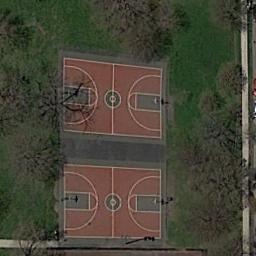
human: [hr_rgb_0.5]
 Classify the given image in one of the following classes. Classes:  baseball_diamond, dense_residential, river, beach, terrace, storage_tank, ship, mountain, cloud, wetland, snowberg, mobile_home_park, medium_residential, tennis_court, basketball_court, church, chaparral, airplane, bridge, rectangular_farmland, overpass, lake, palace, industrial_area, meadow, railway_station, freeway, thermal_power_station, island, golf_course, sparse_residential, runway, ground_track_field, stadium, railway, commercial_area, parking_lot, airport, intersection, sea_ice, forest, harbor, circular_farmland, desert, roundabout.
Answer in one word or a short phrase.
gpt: basketball_court